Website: bh-photo
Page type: customer-info-address
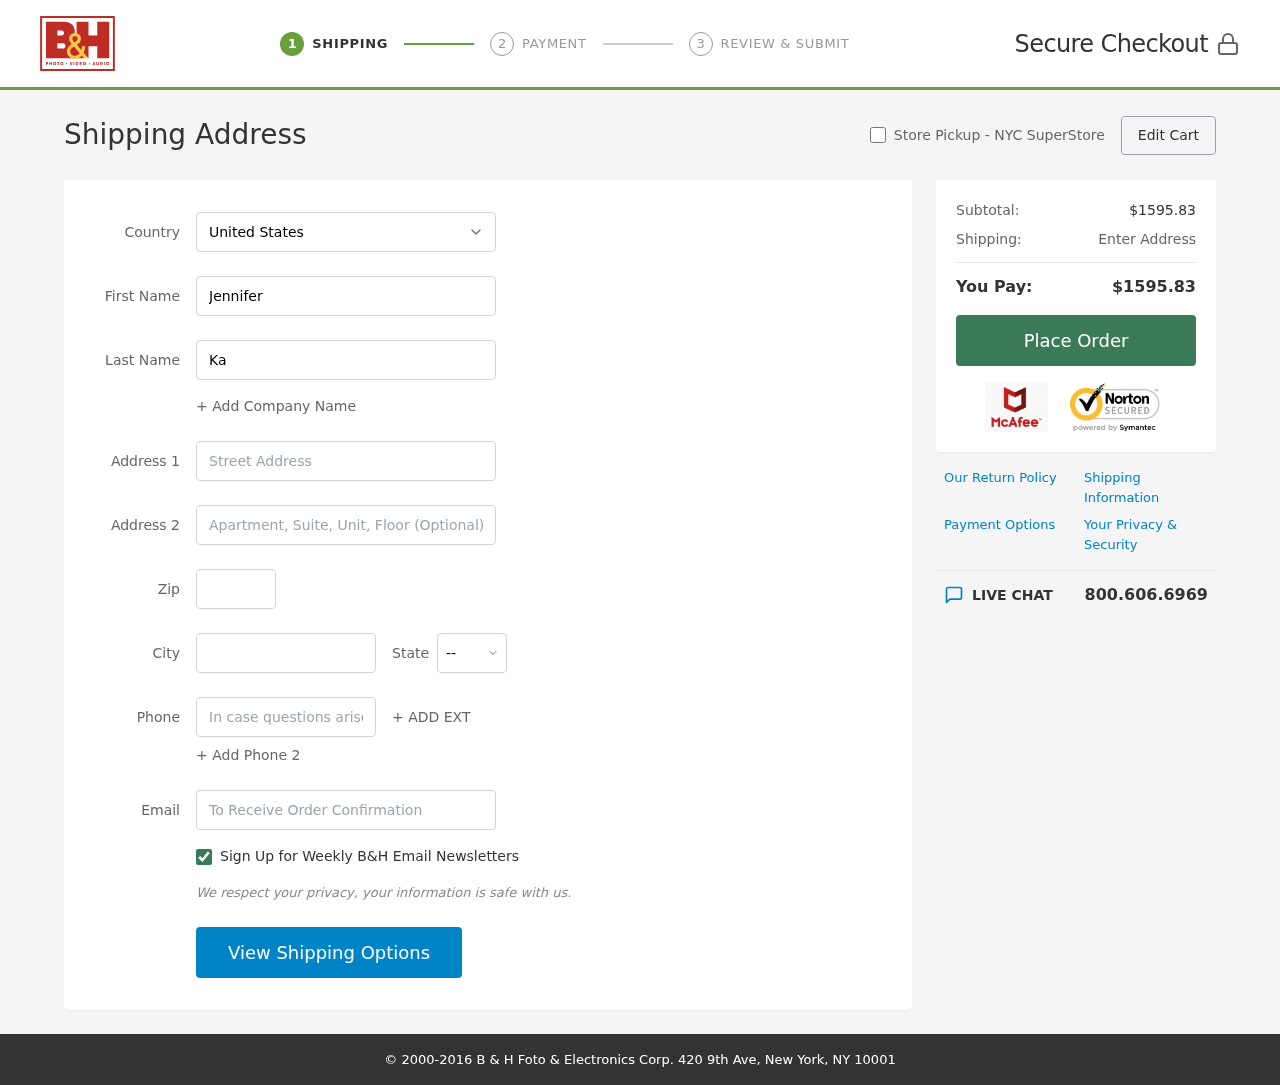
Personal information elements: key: PII_CITY
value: Lake Loriland
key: PII_COUNTRY
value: United States
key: PII_EMAIL
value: jkane@yahoo.com
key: PII_FIRSTNAME
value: Jennifer
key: PII_LASTNAME
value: Kane
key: PII_PHONE
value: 8248354529
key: PII_POSTCODE
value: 66001
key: PII_STATE_ABBR
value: MI
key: PII_STREET
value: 6701 Evelyn Oval Apt. 112
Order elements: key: ORDER_SUBTOTAL
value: $1595.83
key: ORDER_TOTAL
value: $1595.83